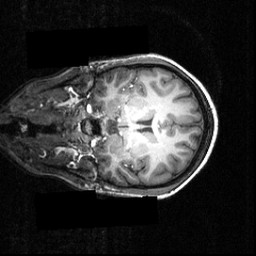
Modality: T1w
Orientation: coronal
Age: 21
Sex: female
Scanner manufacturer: siemens
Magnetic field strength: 3.951 T
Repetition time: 1.5 s
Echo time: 0.00335 s